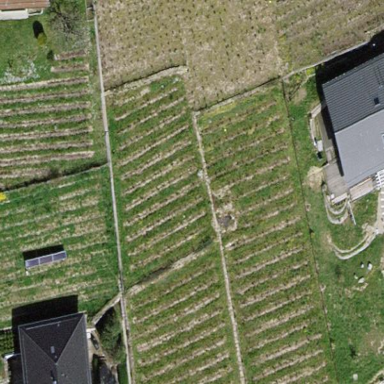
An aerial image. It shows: Beautiful vineyard in the countryside.